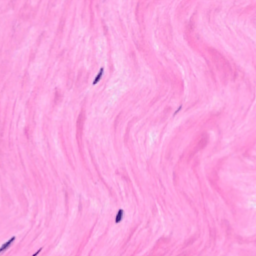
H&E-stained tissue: Breast